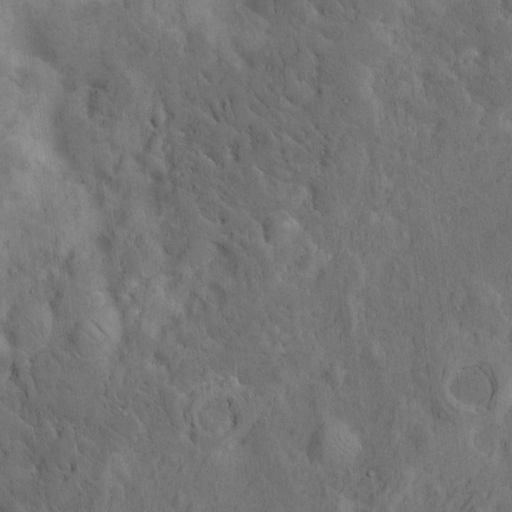
Objects detected: cone, cone